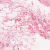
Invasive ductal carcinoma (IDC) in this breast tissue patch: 0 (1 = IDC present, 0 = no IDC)